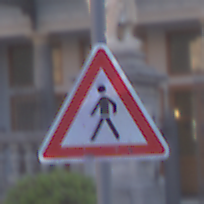
Verkehrszeichen: FussgaengerRechts
Umgebung: Outdoor, Urban
Tageszeit: SunriseSunset
Wetter: PartlyCloudy
Licht: Natural
Jahreszeit: NotSpecified
Kontrast: LowContrast